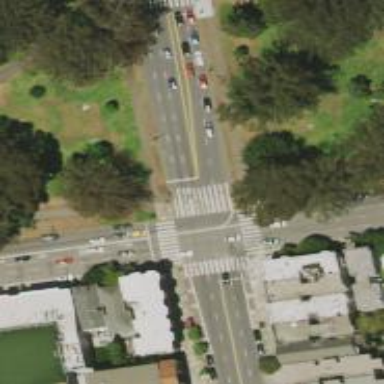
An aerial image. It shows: Zebra crossing on the road.